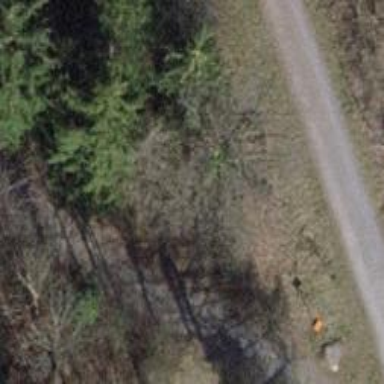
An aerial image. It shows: Pipeline marker.